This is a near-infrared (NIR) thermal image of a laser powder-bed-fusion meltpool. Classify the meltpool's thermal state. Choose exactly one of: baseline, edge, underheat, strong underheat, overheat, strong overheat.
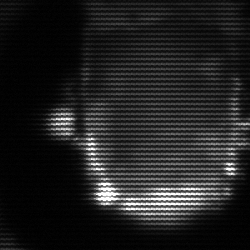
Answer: baseline